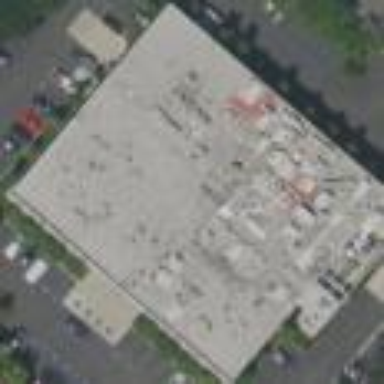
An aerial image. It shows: Commercial building.